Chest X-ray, PA view. Patient: 56 years old, sex F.
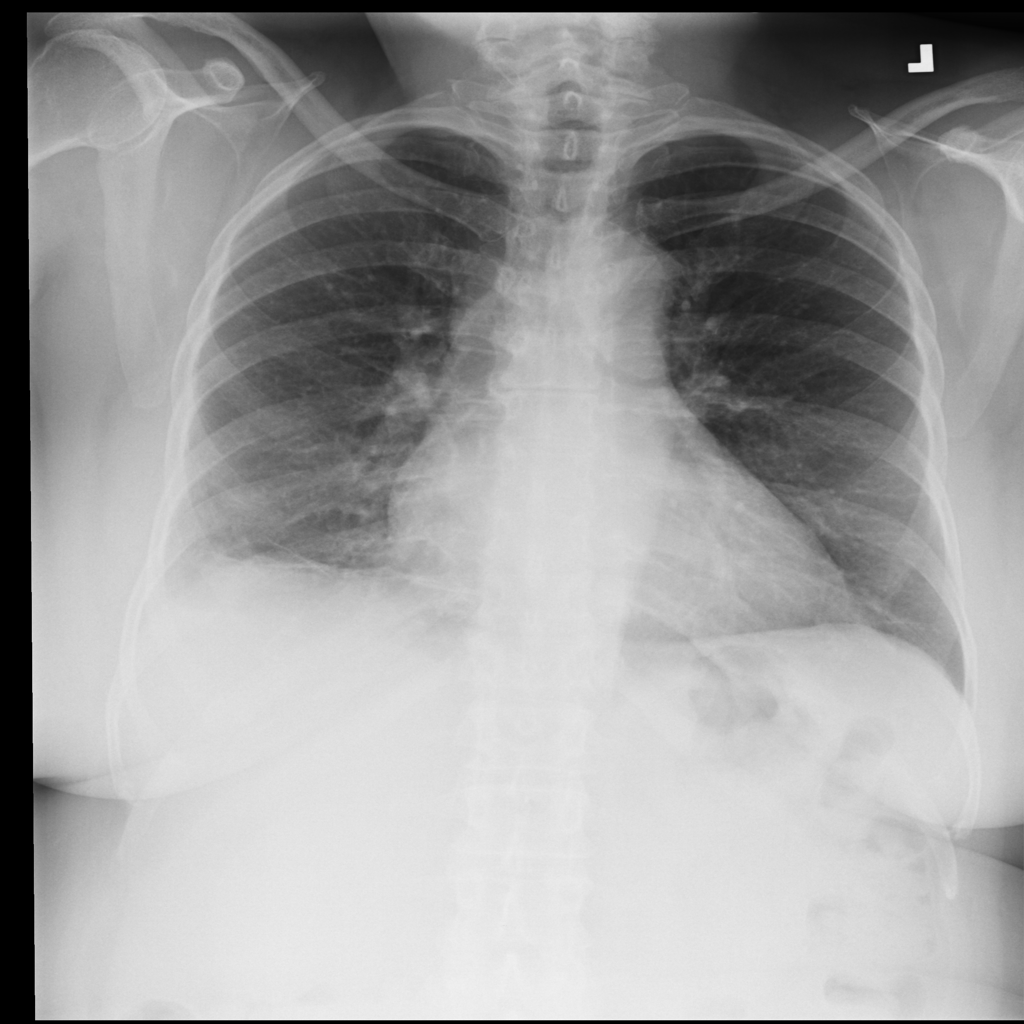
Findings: Atelectasis